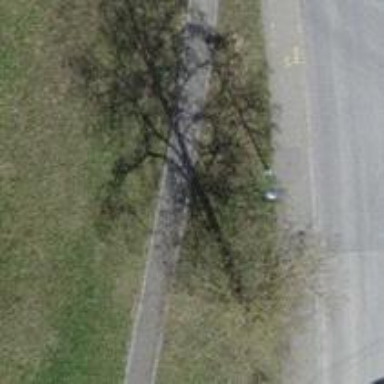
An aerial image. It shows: Path.